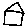
Label: house